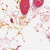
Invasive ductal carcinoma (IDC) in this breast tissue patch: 0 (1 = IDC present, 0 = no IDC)